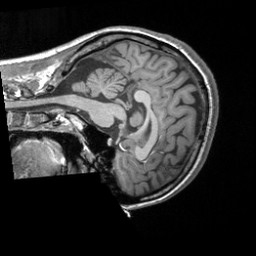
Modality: T1w
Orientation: sagittal
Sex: female
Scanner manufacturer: siemens
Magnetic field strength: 3 T
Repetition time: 1.9 s
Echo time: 0.00252 s